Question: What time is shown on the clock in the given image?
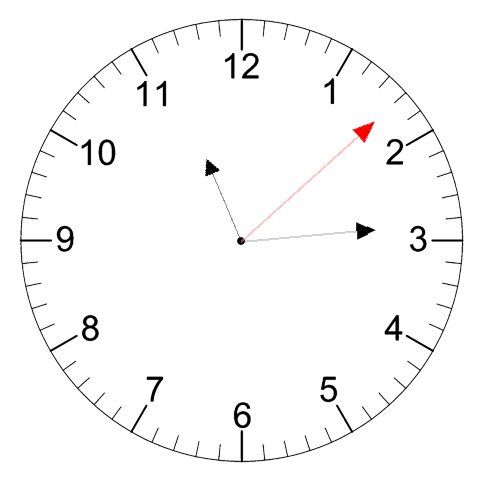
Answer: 11:14:08